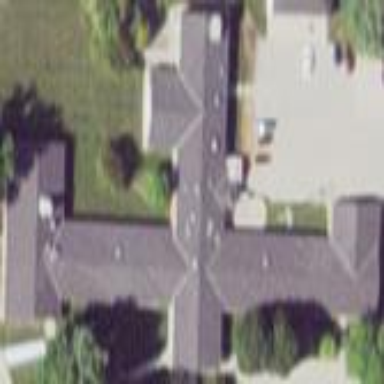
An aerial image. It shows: Building that serves as nursing home.